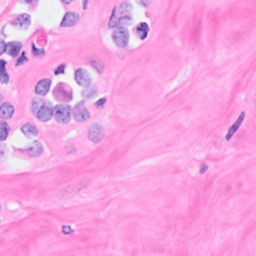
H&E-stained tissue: Breast